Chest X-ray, PA view. Patient: 64 years old, sex M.
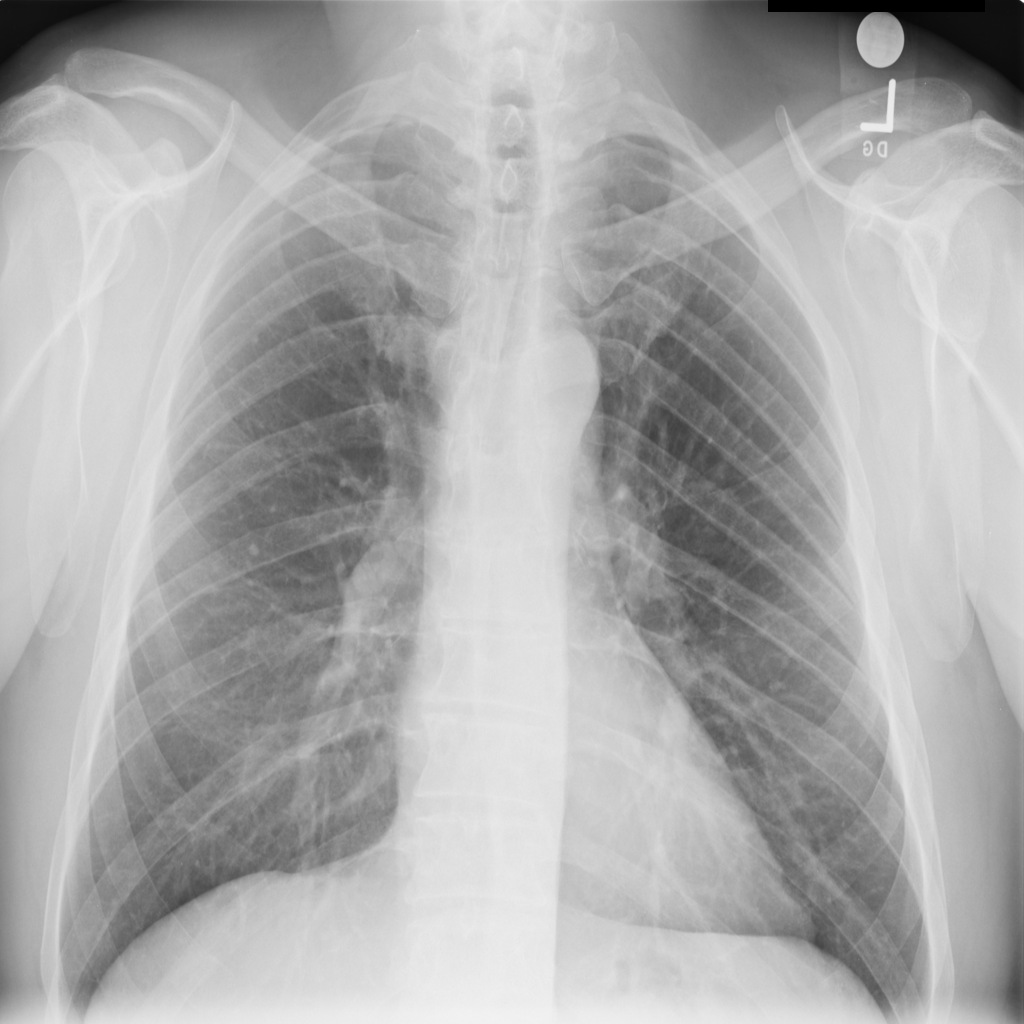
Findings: Nodule